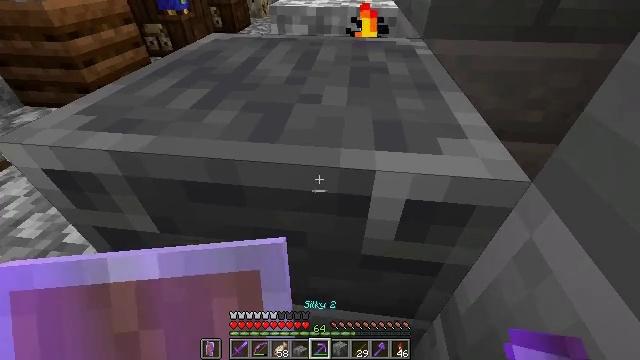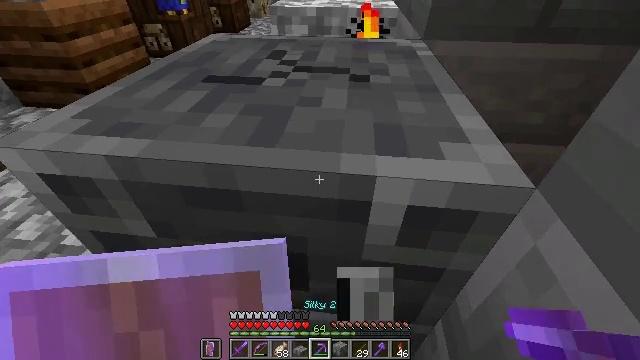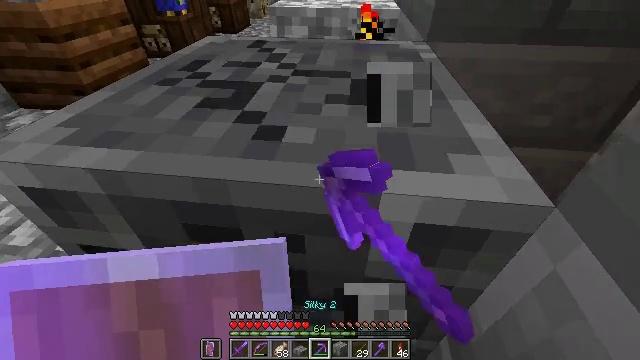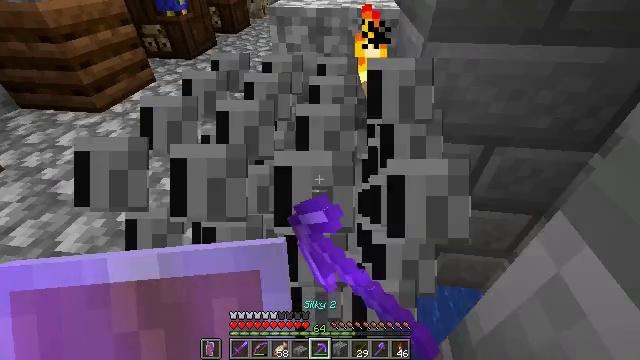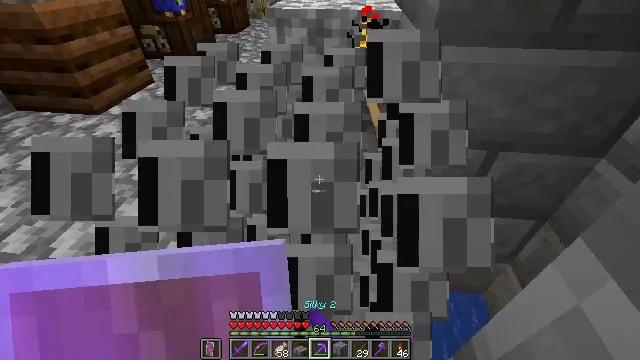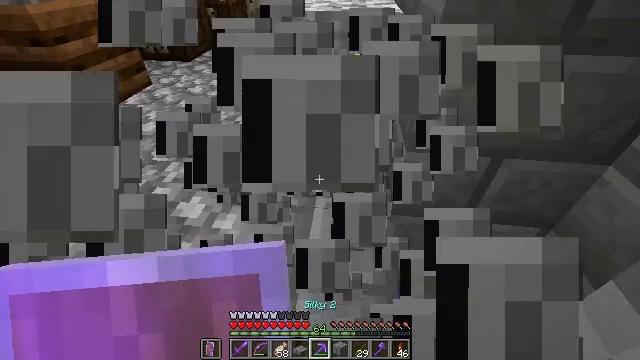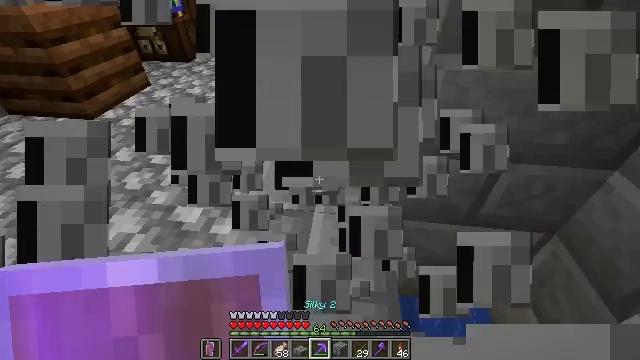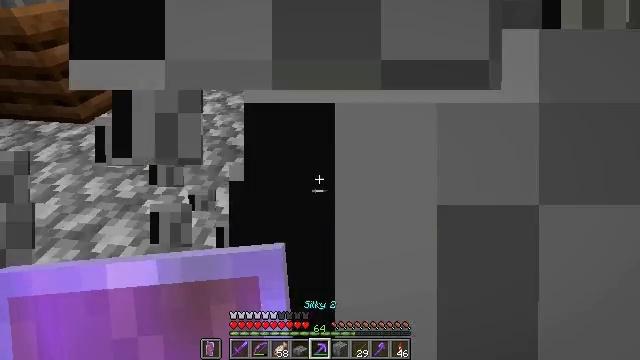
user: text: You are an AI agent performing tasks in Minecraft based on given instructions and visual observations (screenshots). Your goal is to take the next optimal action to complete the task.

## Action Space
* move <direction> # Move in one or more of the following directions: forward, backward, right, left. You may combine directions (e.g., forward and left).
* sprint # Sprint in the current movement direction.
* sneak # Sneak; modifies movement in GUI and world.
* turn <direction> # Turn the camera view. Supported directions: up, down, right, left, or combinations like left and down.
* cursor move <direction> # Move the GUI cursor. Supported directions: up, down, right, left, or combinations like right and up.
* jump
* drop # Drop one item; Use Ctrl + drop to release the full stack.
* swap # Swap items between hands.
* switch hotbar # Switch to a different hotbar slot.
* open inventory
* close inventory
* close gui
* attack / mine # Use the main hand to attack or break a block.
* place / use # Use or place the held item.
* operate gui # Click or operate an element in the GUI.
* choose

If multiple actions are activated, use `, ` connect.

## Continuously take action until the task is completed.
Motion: motion action
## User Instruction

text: Gather the blast furnace into your inventory.
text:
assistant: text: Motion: move forward, sneak, attack / mine
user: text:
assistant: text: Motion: move forward, sneak, attack / mine
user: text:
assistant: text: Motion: move forward, sneak, attack / mine
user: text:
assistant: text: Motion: move forward, sneak, attack / mine
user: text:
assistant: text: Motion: move forward, sneak
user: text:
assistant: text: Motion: move forward, sneak
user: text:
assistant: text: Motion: move forward, sneak
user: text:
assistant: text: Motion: sneak